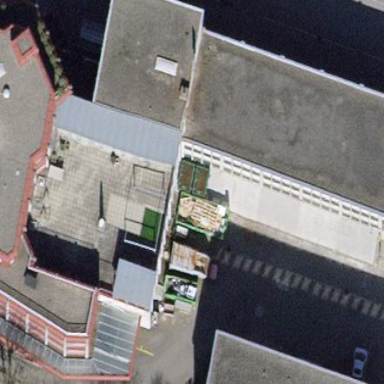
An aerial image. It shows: Commercial building.